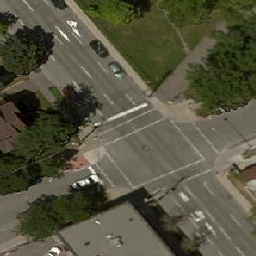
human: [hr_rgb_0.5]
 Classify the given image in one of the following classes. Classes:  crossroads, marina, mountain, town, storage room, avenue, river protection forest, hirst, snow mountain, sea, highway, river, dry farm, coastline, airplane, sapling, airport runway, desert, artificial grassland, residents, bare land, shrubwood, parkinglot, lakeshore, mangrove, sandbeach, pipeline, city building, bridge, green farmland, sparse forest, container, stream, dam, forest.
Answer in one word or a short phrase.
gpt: crossroads